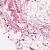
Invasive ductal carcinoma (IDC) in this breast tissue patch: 0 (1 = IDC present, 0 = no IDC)